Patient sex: M
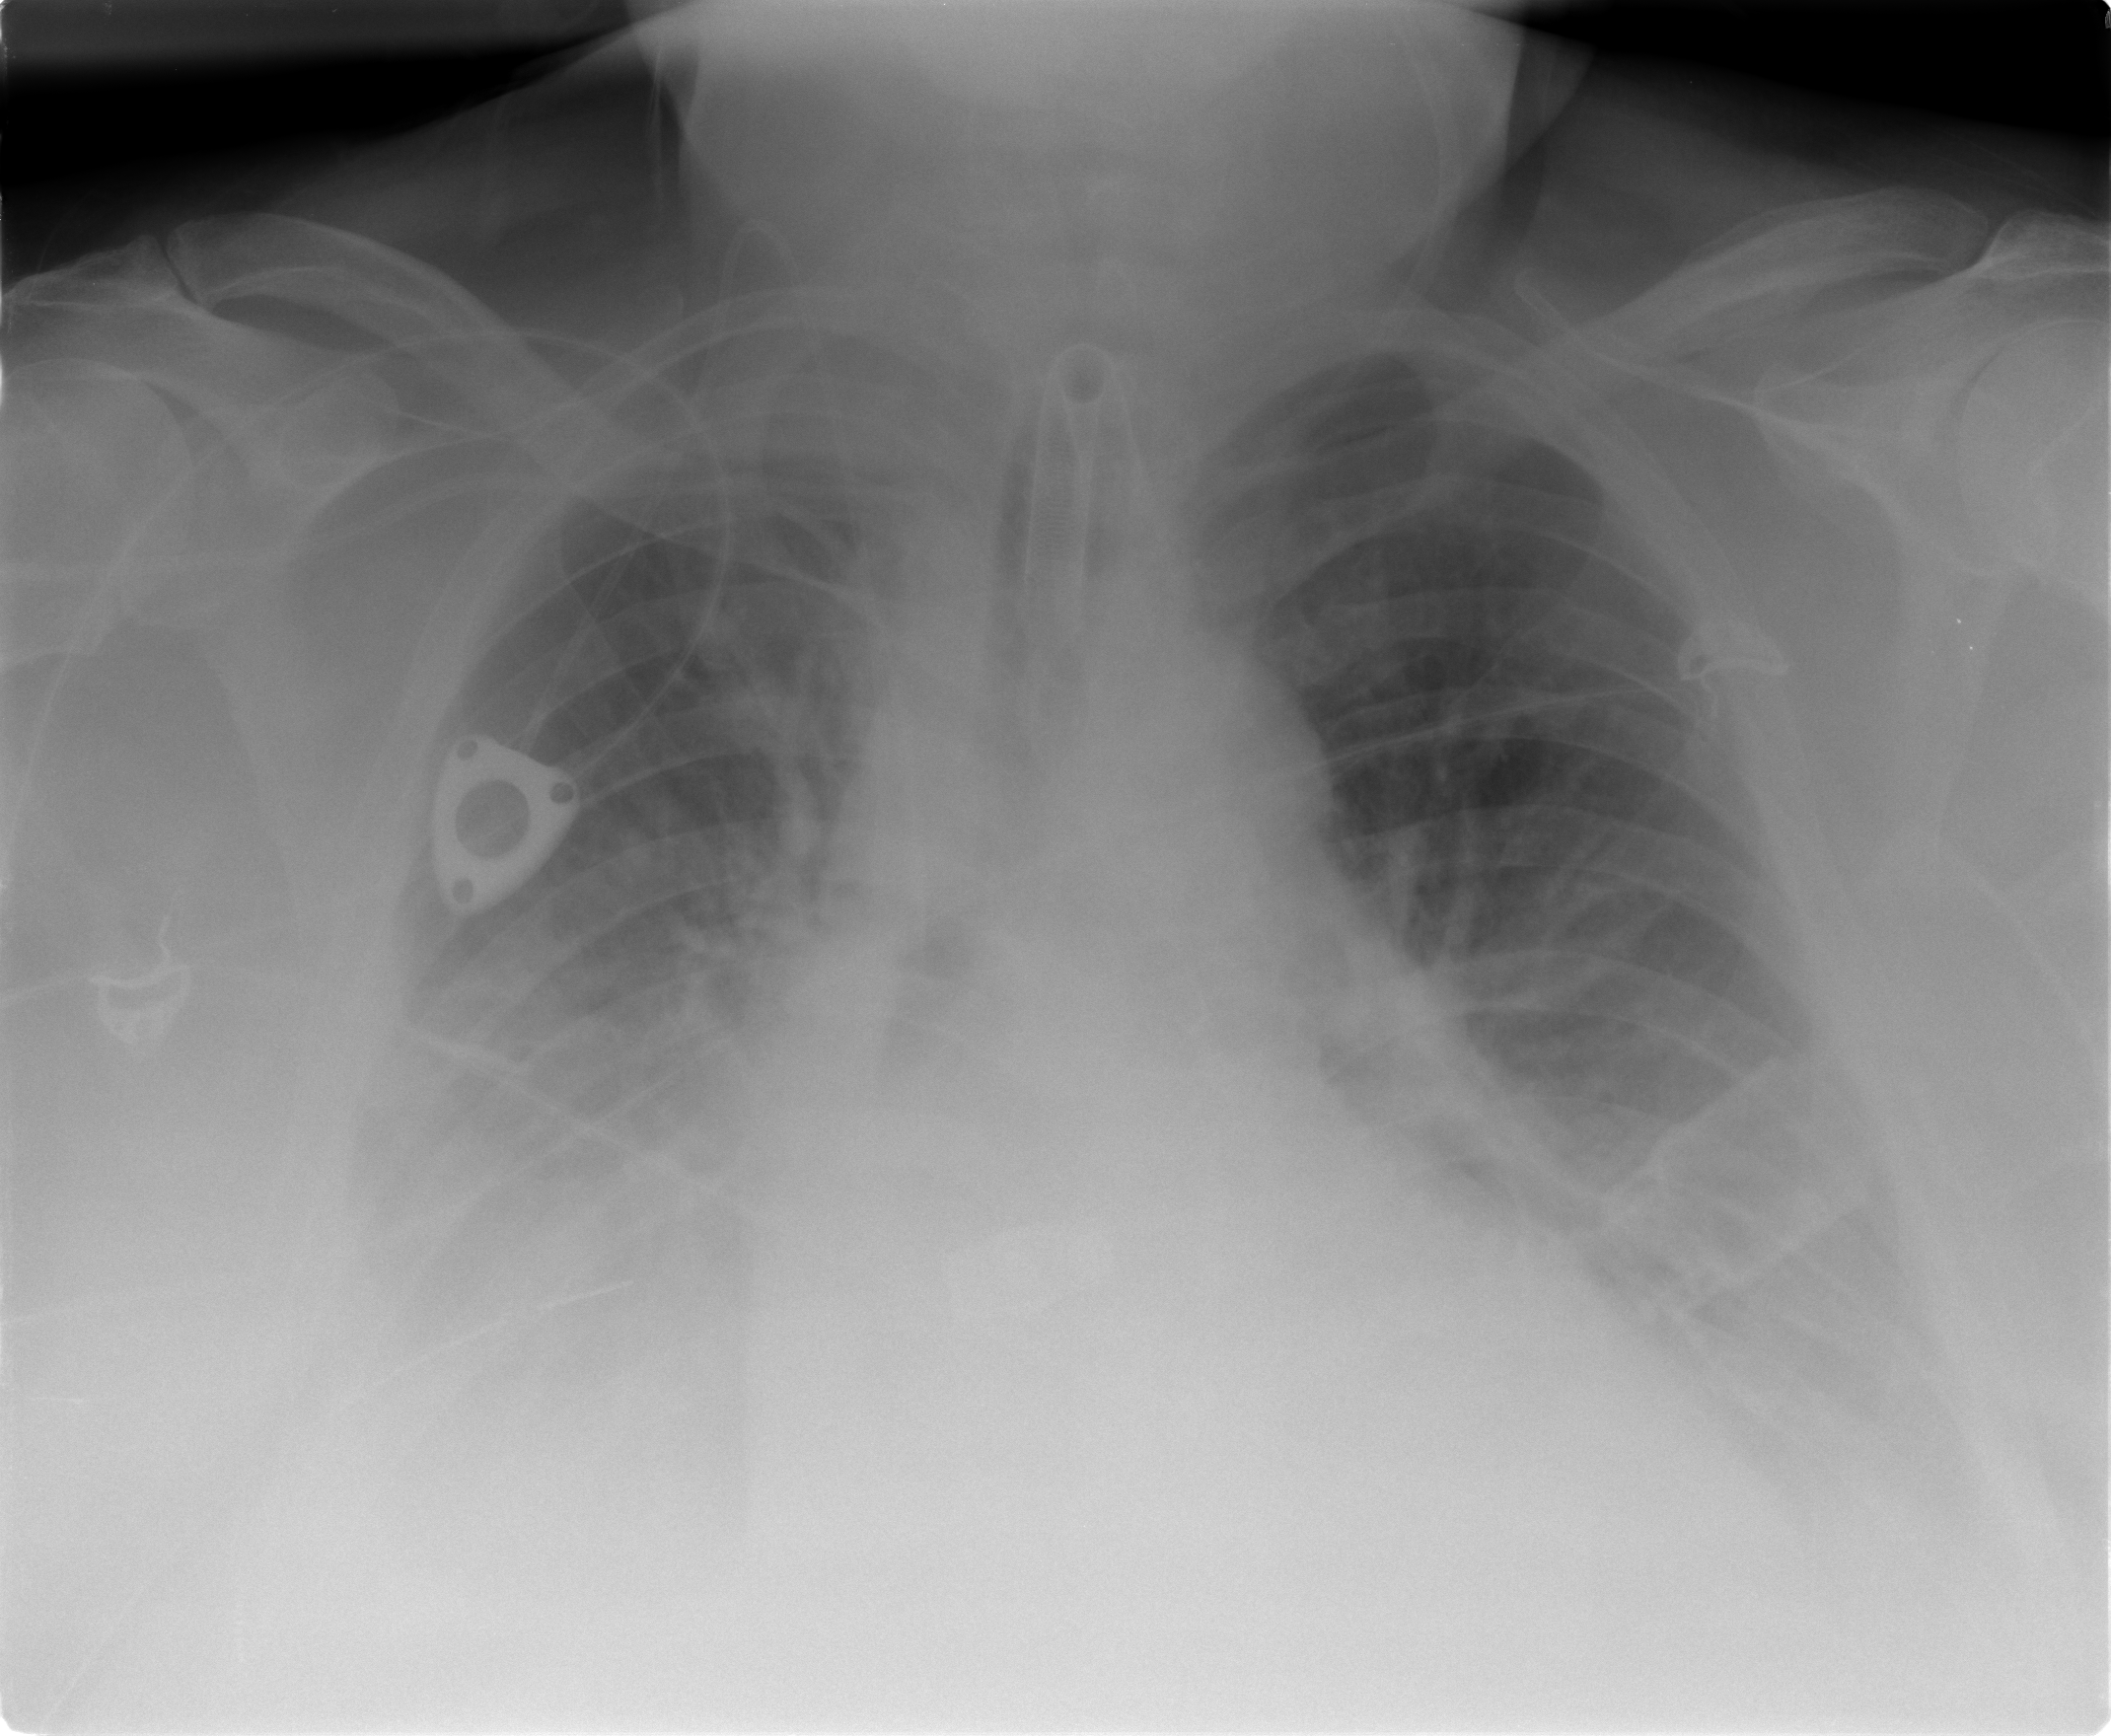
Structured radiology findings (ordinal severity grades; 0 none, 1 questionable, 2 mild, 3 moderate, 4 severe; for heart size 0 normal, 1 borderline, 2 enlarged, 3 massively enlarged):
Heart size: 2
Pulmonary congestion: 3
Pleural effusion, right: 3
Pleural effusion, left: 2
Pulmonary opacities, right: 2
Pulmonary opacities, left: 0
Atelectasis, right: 2
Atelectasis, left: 2